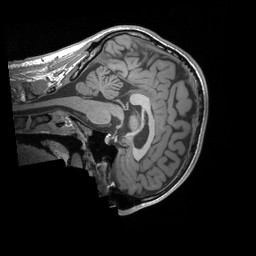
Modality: T1w
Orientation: sagittal
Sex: male
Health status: ill
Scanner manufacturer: siemens
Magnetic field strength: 3 T
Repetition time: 1.66 s
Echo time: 0.00254 s